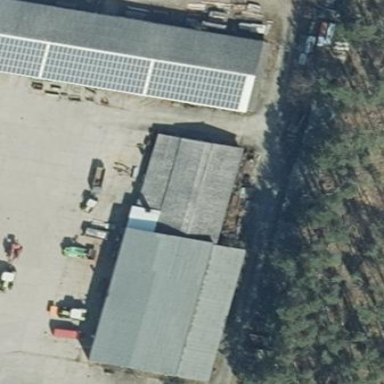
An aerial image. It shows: Gabled roof on farm auxiliary building.